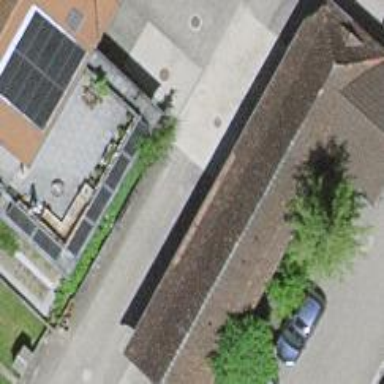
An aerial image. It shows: Garage.